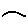
Label: line